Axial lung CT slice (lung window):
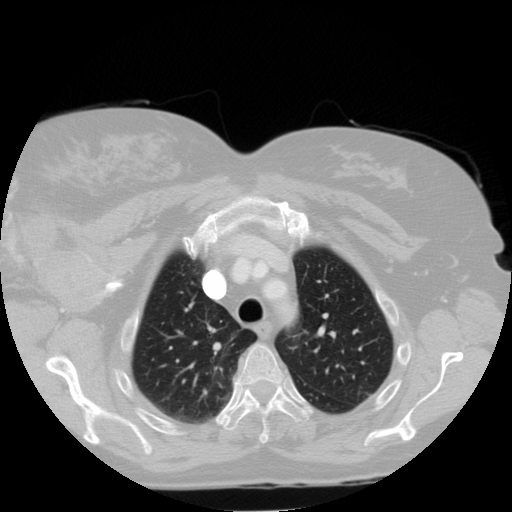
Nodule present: no